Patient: sex M, age 48
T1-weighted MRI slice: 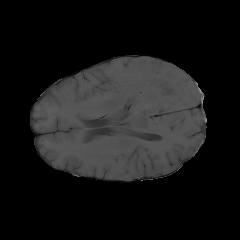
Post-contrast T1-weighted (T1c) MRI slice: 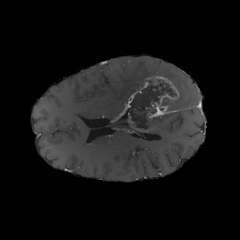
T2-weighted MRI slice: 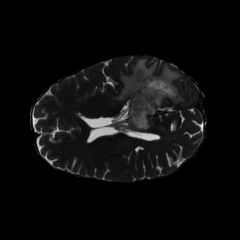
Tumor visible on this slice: yes
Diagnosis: Glioblastoma, IDH-wildtype
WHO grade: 4